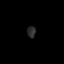
Tissue: lung
Cell type: Endothelial cells
Senescence score: 0.5503
Nuclear area (px): 97
Mean DAPI intensity: 42.794